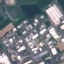
Land use / land cover class: Industrial